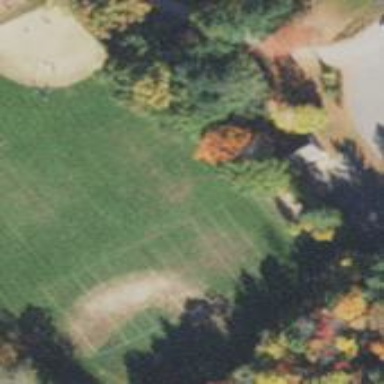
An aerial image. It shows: Baseball pitch for leisure land activities.